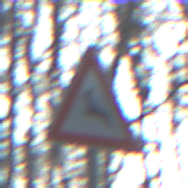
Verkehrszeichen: WildwechselRechts
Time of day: SunriseSunset
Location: Outdoor (Nature)
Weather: Clear
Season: Winter
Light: Natural